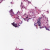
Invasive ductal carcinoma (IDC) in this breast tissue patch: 0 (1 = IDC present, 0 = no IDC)